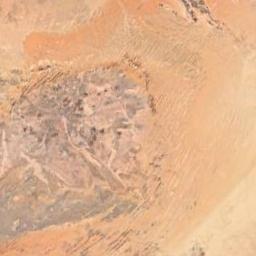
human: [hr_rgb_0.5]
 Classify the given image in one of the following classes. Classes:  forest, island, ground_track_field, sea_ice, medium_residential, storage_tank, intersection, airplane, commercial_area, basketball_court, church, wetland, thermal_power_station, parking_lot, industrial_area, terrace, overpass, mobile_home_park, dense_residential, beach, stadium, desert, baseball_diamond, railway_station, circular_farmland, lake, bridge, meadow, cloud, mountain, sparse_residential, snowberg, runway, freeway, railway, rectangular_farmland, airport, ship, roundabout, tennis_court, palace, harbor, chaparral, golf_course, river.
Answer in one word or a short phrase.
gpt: desert